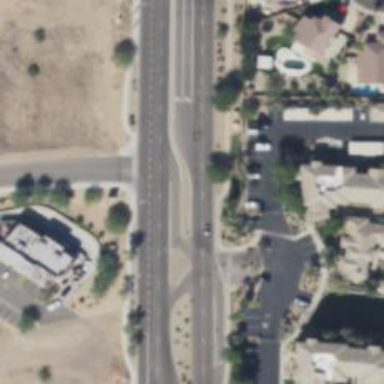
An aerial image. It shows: Secondary road with asphalt surface.